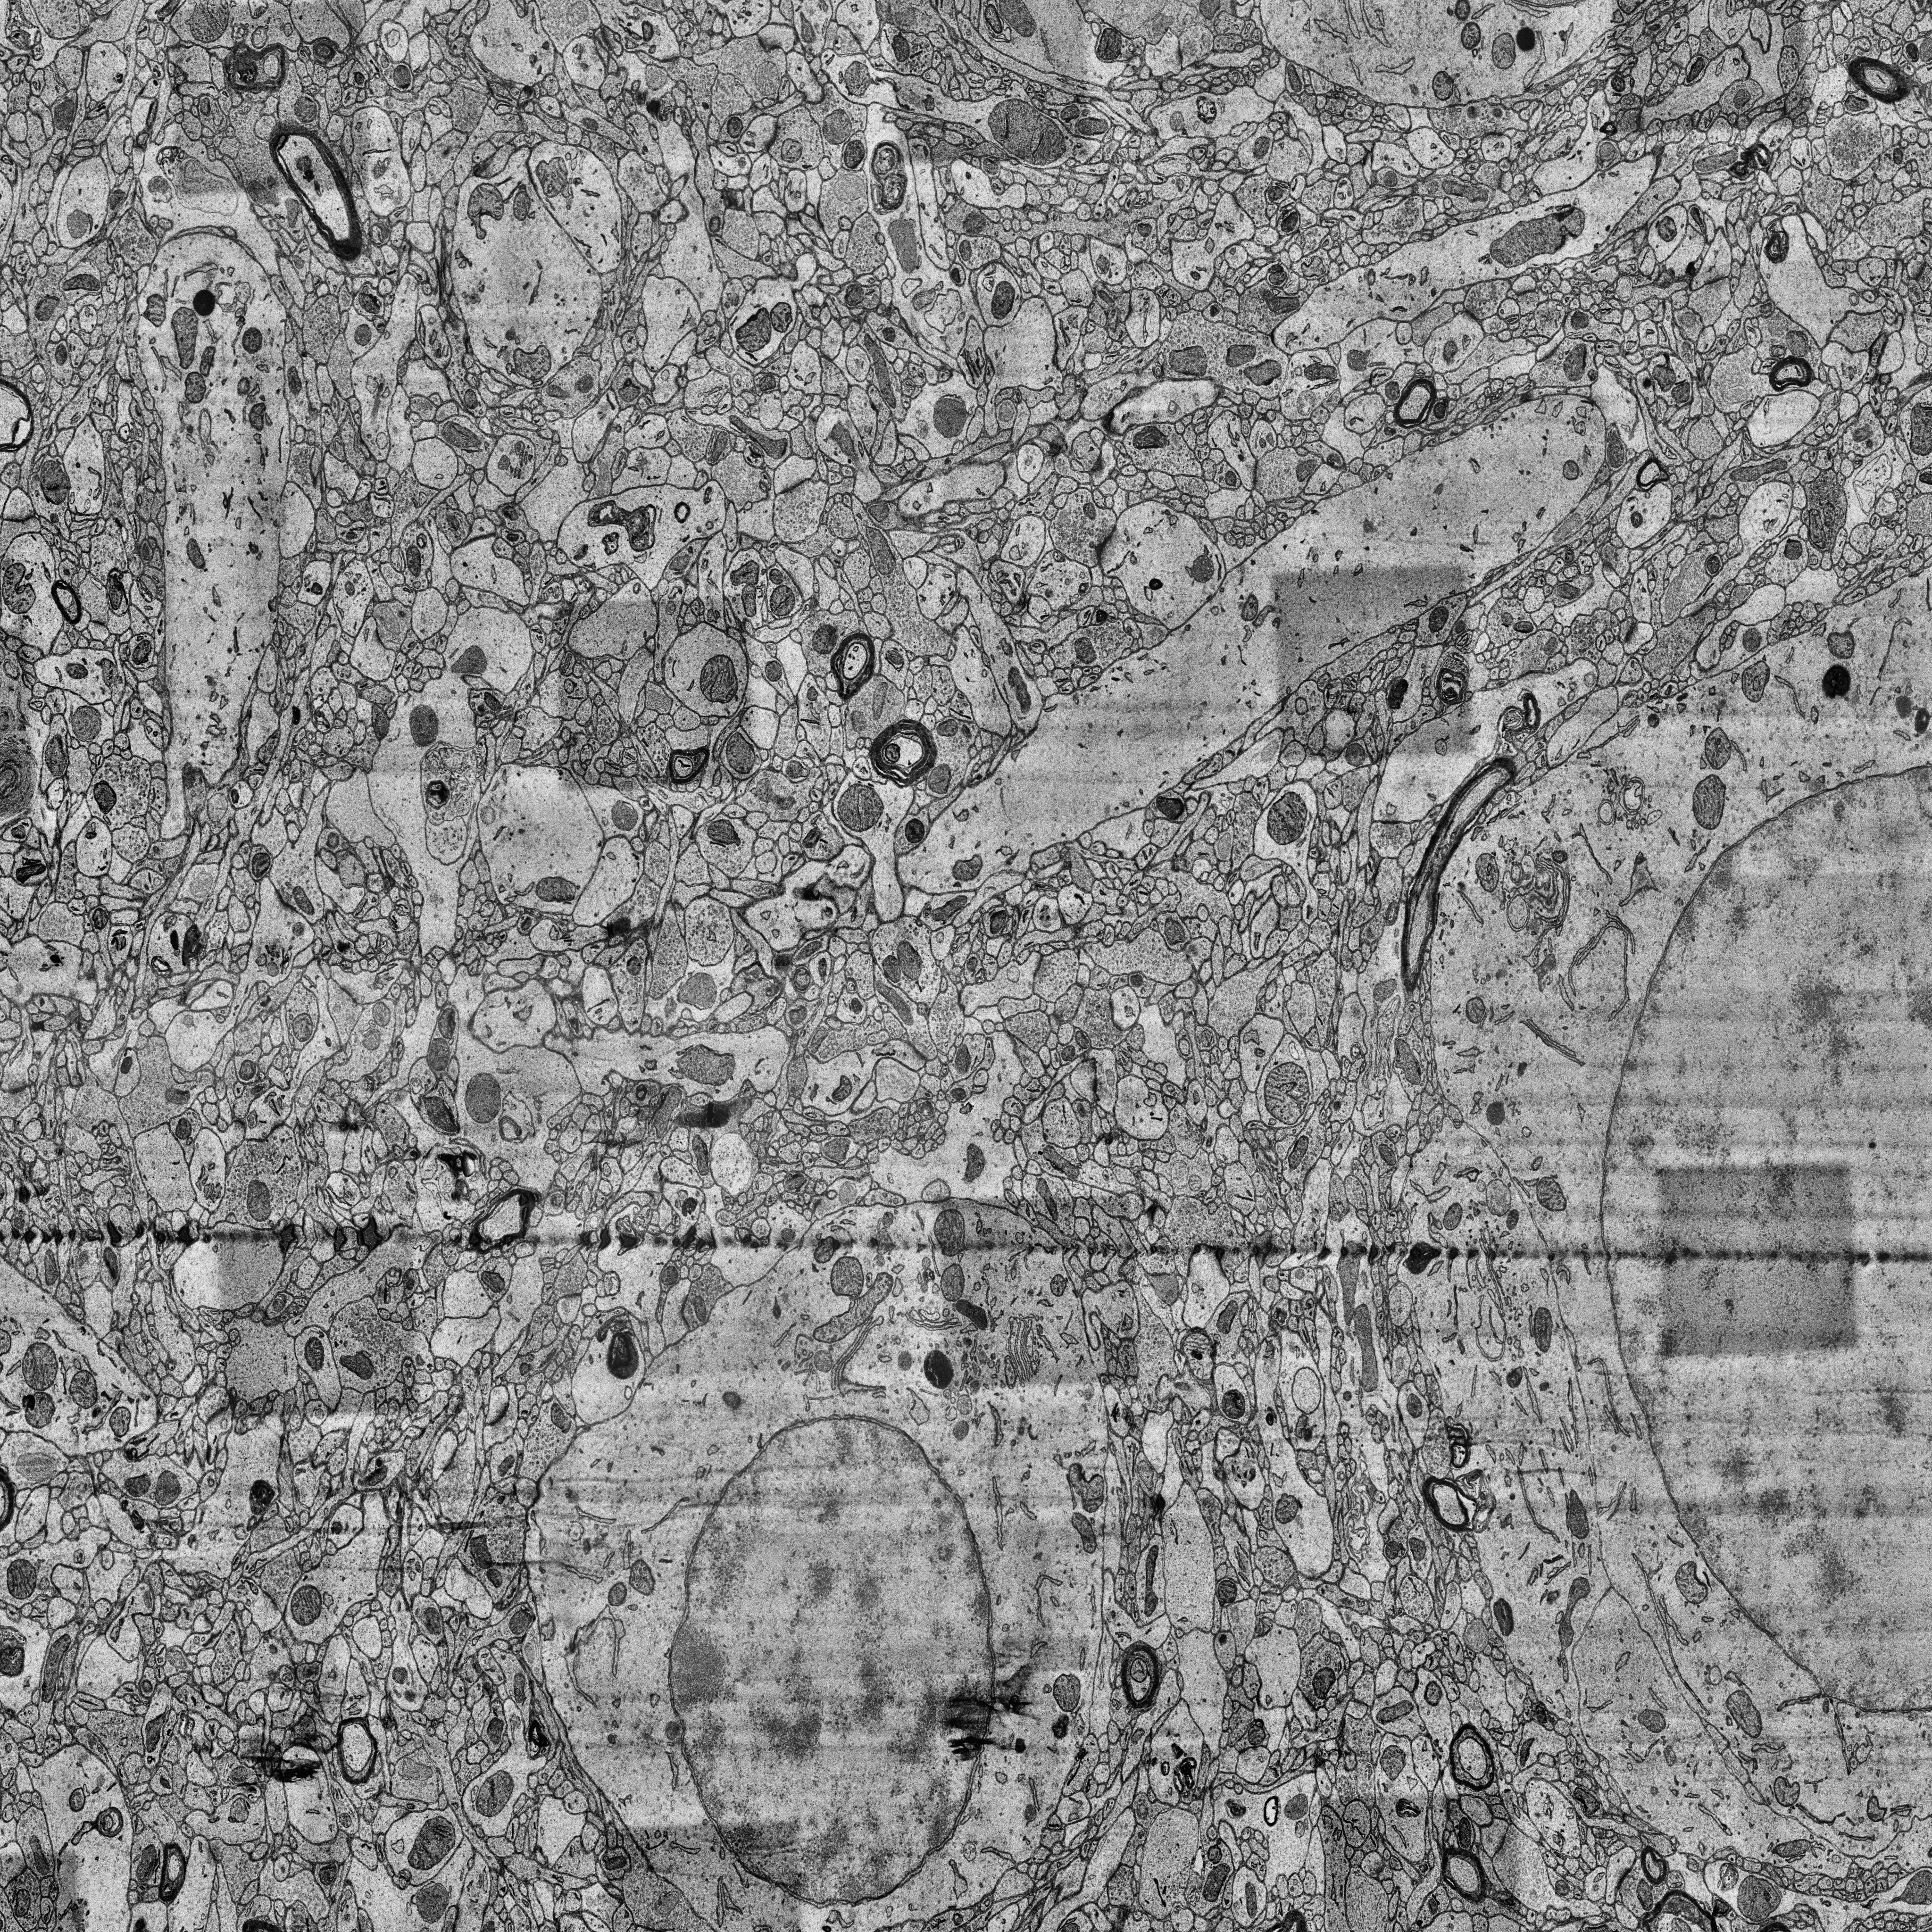
Electron microscopy slice of human cortex tissue
Slice depth (z): 368
Mitochondria instances in slice: 432